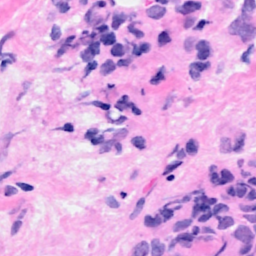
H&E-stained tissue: Breast